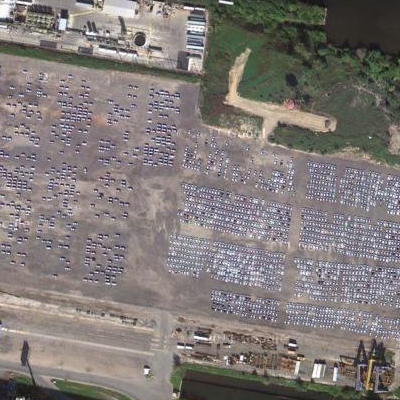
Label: Parking